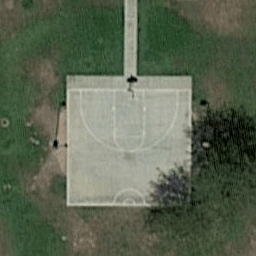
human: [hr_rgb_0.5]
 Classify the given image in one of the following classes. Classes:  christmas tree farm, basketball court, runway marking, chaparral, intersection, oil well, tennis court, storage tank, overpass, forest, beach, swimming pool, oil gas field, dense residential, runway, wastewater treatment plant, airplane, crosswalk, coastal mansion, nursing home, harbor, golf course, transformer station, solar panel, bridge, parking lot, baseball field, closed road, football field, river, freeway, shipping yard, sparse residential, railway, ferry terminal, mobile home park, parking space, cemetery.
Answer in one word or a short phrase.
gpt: basketball court